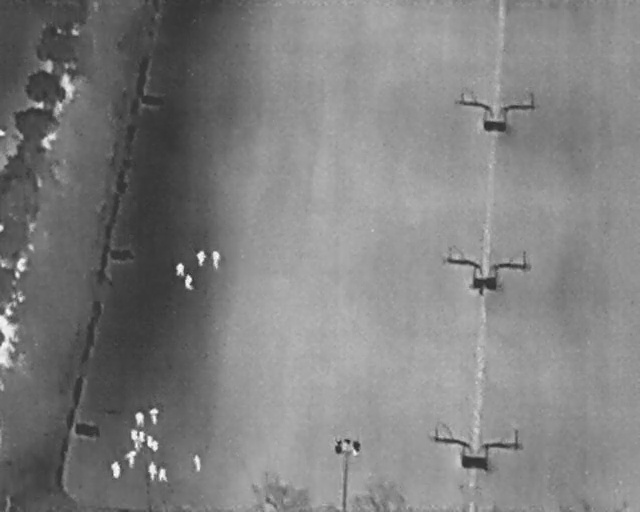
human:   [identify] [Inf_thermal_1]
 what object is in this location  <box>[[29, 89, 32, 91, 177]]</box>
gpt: <ref>1 medium person at the bottom</ref>